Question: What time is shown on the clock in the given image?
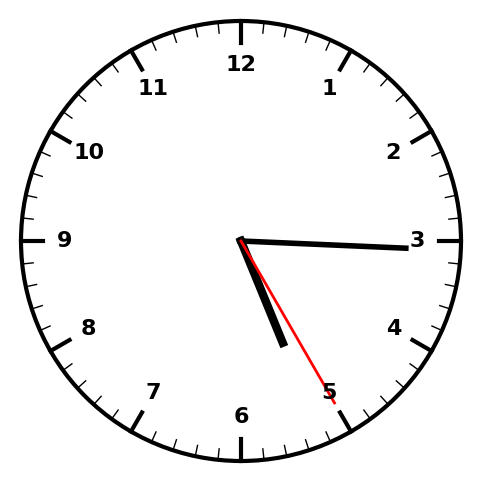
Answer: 05:15:25